Question: I did set up the hadoop Ubuntu OS, followed all the necessary steps,
1.created the hdfs file system
2.Moved the text files to input directory
3.having privilege to access all the directories.
but when run the simple word count example, i got
'''
Exception in thread "main" org.apache.hadoop.mapreduce.lib.input.InvalidInputException: Input path does not exist: file:/user/root/input
at org.apache.hadoop.mapreduce.lib.input.FileInputFormat.listStatus(FileInputFormat.java:224)
'''
but, input path is valid and even can able view the files in that path from eclipse itself, so plz assist were i am wrong.
attached the screenshot for the reference

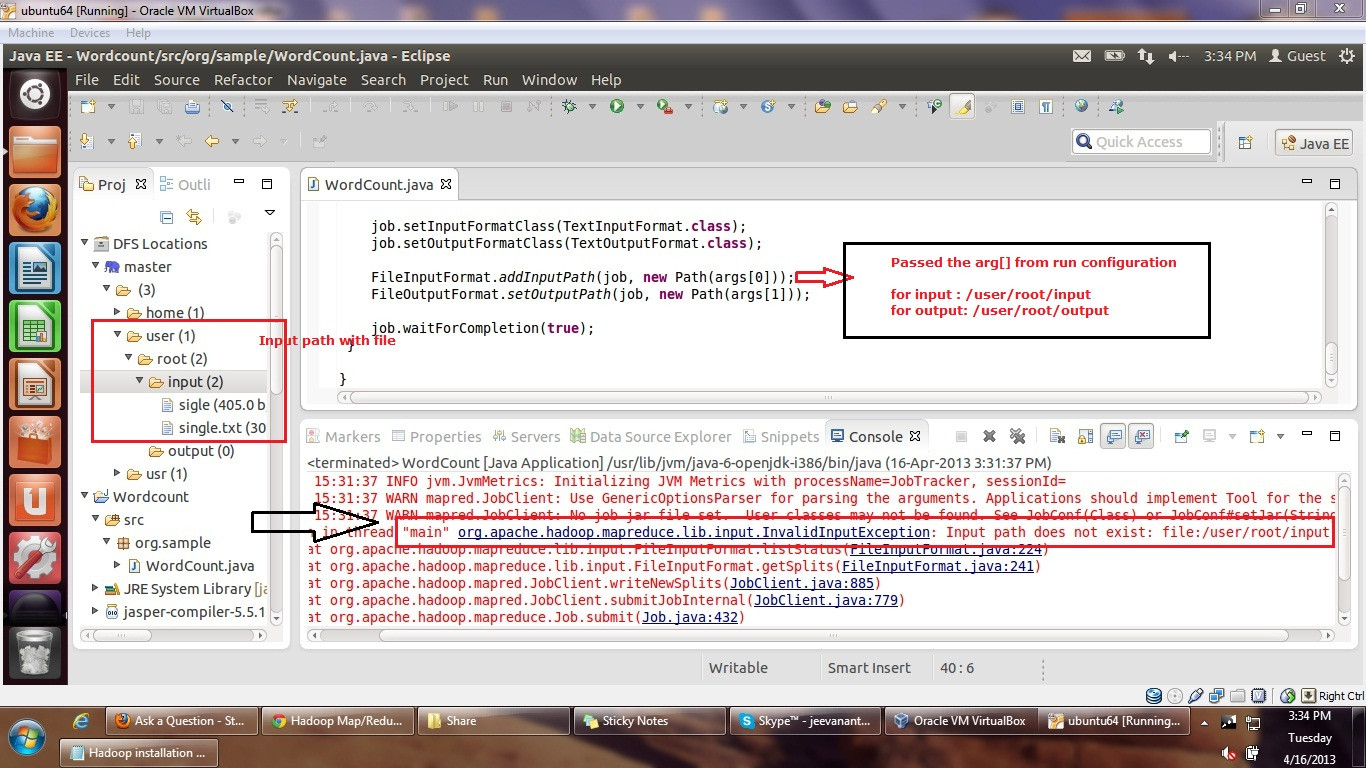
Answer: Add the following 2 lines in your code :
'''
config.addResource(new Path("/HADOOP_HOME/conf/core-site.xml"));
config.addResource(new Path("/HADOOP_HOME/conf/hdfs-site.xml"));
'''
Your client is looking into the local FS.